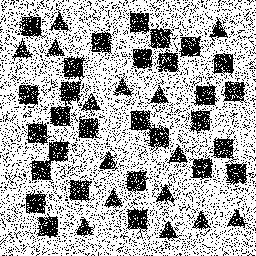
Squares: 29
Triangles: 15
Stars: 0
Total shapes: 44